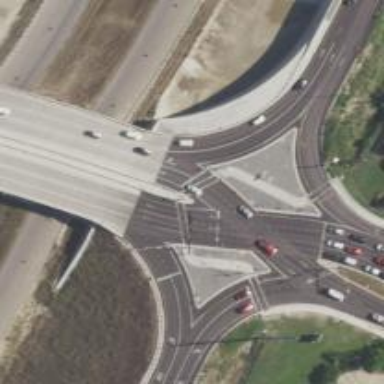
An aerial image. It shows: Asphalt motorway link with Diverging Diamond Interchange (DDI) junction.